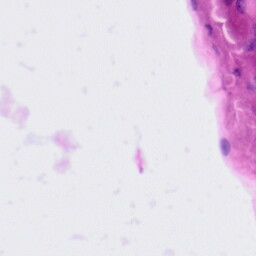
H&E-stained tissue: Tonsil